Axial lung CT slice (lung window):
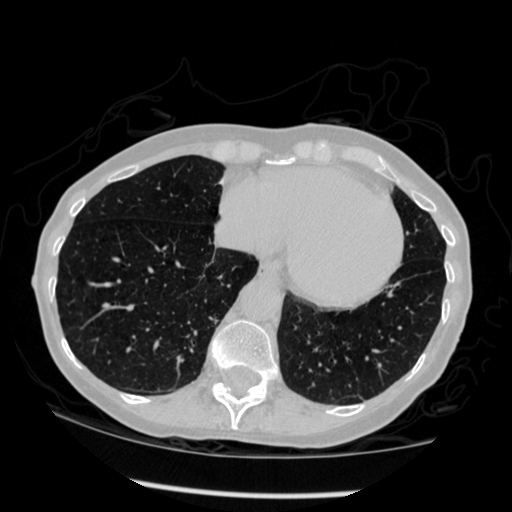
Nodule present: no